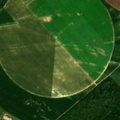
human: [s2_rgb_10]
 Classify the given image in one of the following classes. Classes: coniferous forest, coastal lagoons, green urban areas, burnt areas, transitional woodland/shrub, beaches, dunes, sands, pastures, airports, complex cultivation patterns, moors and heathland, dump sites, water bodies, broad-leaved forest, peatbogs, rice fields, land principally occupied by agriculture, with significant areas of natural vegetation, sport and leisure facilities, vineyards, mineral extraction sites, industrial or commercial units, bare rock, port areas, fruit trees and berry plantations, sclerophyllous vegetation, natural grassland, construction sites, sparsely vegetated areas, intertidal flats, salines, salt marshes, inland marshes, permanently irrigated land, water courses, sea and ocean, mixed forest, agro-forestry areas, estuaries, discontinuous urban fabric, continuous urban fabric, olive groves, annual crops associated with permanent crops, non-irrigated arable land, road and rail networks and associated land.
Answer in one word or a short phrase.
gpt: non-irrigated arable land, broad-leaved forest